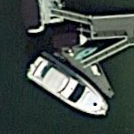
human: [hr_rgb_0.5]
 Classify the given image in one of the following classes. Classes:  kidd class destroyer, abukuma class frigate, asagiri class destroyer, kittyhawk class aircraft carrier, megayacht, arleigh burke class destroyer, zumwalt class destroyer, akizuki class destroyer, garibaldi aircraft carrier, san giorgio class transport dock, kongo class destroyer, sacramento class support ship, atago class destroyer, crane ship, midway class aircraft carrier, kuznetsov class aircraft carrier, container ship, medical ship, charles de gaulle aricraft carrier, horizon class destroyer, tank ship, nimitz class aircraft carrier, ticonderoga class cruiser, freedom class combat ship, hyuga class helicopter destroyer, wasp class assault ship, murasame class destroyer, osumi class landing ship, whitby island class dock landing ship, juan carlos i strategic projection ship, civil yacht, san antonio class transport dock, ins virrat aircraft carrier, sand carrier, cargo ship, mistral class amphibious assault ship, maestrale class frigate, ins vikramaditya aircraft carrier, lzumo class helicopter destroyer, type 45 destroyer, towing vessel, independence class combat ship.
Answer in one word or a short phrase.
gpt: Civil yacht